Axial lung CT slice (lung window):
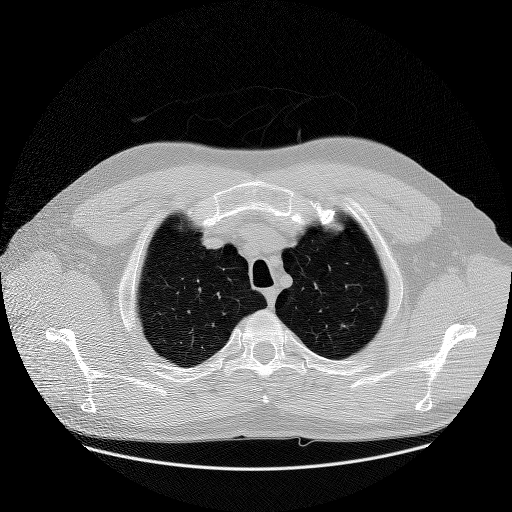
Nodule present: no